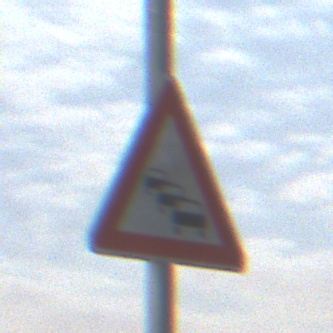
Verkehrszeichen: Stau
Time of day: Night
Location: Outdoor (Nature)
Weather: Overcast
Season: NotSpecified
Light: Artificial